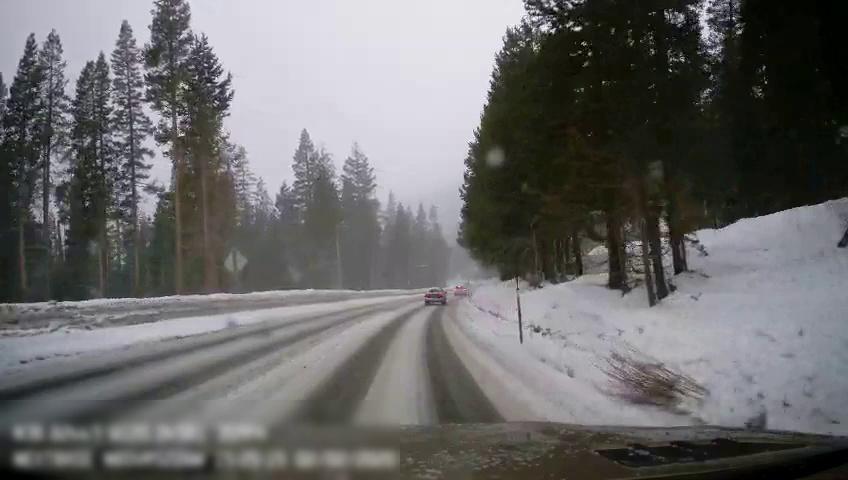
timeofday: Day
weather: Snowy
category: Drivable Space
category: Vehicles | SUV
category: Traffic | Signs